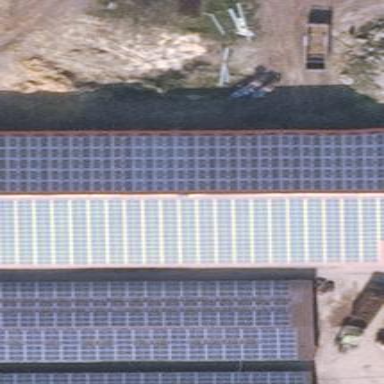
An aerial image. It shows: Building equipped with solar photovoltaic panel for generating electricity. The small installation is solar power generator.